Field crop: maize
Growth stage: 1
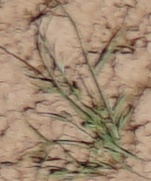
Species: lolium